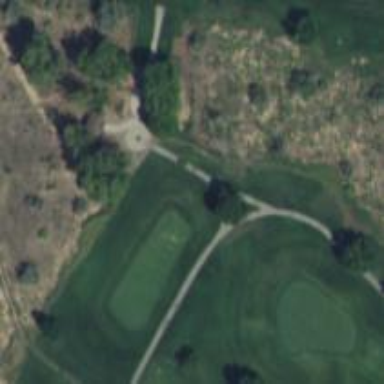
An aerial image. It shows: Pathway for golf carts.